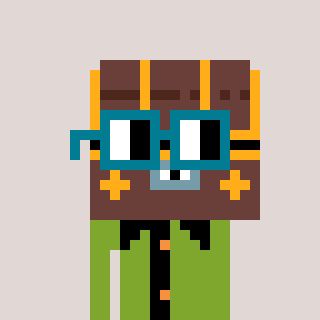
a pixel art character with square dark green glasses, a treasure chest-shaped head and a slimegreen-colored body on a warm background